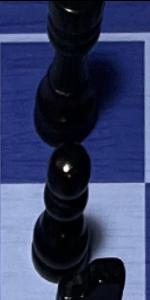
Label: Pawn_Black